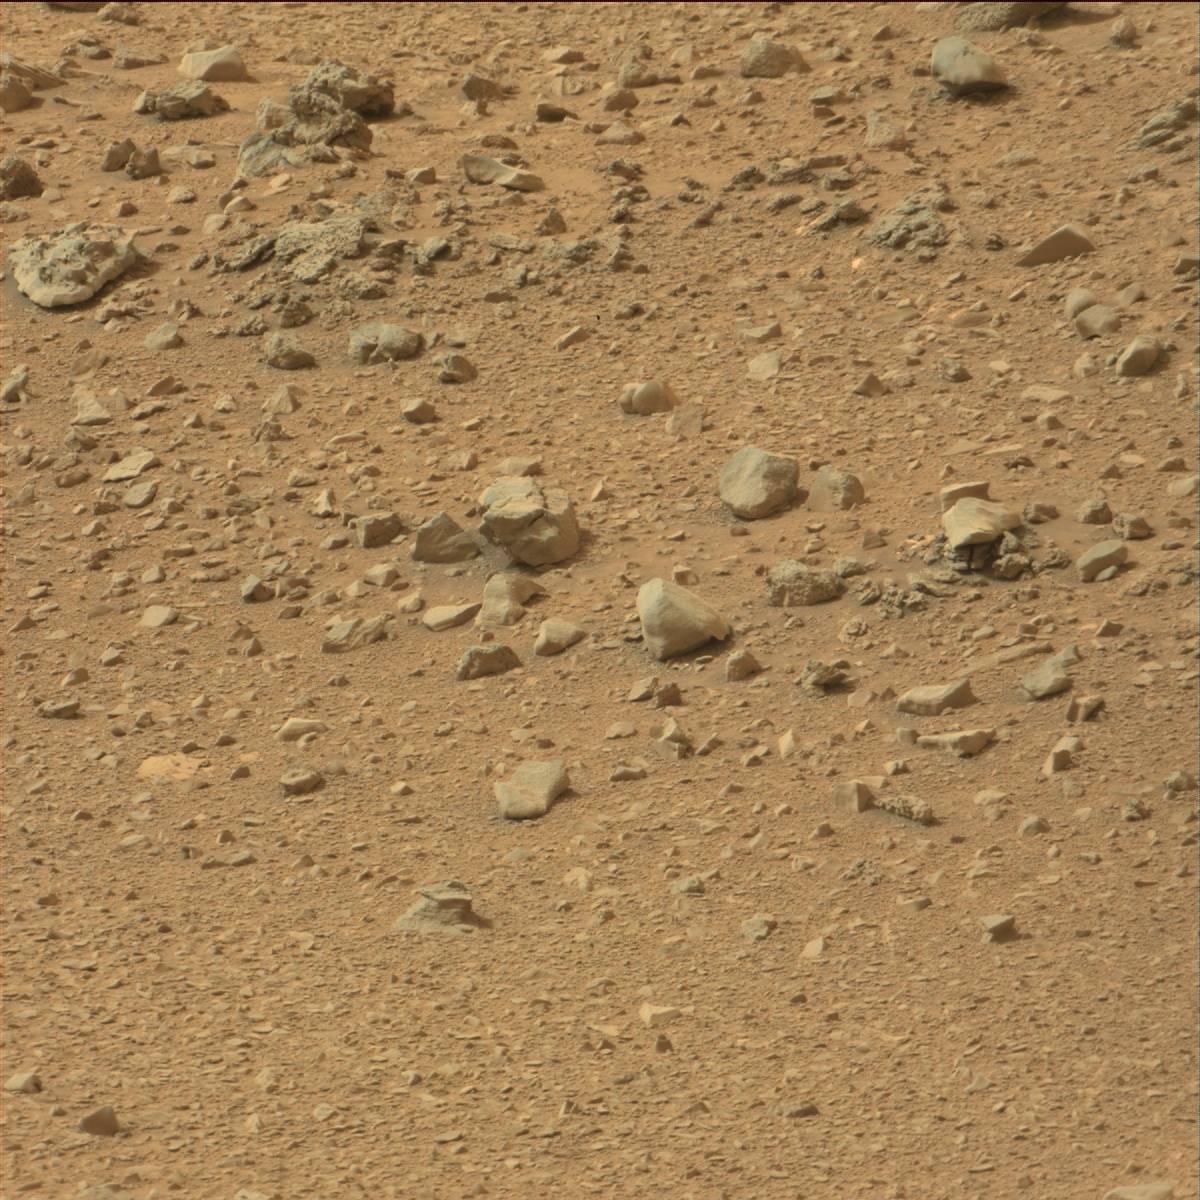
Terrain classes present: Bedrock, Rock, Sand / Soil